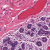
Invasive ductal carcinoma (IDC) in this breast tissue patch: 0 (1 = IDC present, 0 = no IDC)